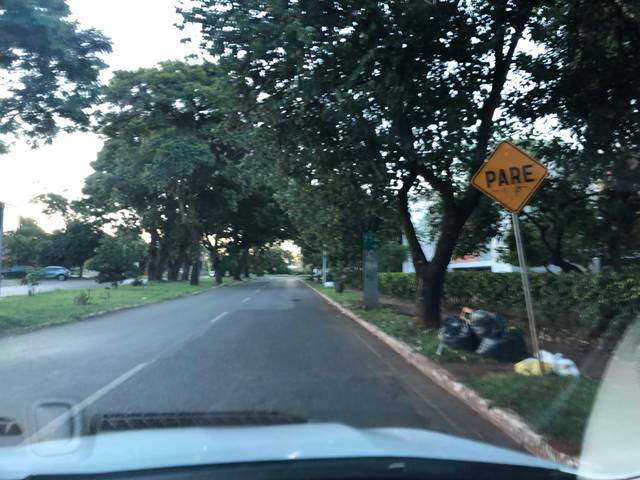
Region: Brazil
Coordinates: -15.825, -47.926